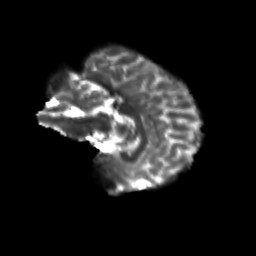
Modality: T2w
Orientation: sagittal
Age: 20
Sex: female
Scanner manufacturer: siemens
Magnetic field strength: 3 T
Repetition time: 3.5 s
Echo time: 0.125 s